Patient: sex F, age 58
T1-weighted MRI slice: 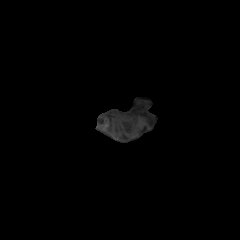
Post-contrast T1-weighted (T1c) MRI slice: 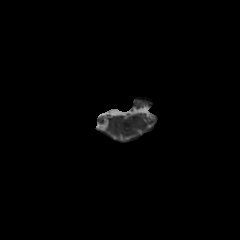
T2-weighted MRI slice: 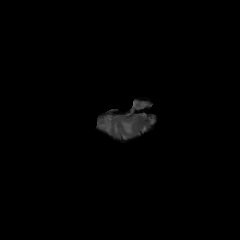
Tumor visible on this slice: yes
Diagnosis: Glioblastoma, IDH-wildtype
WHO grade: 4